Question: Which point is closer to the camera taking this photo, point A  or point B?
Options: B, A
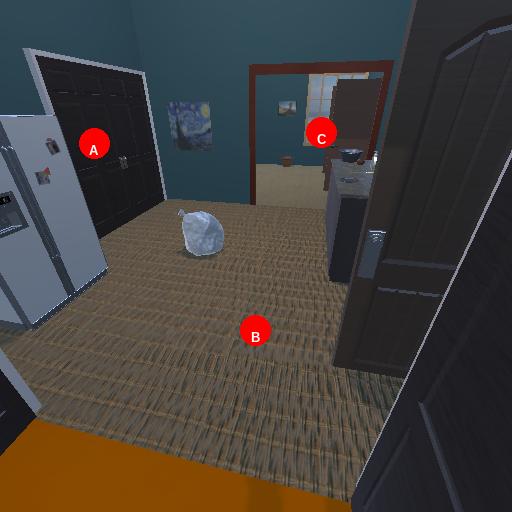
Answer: B